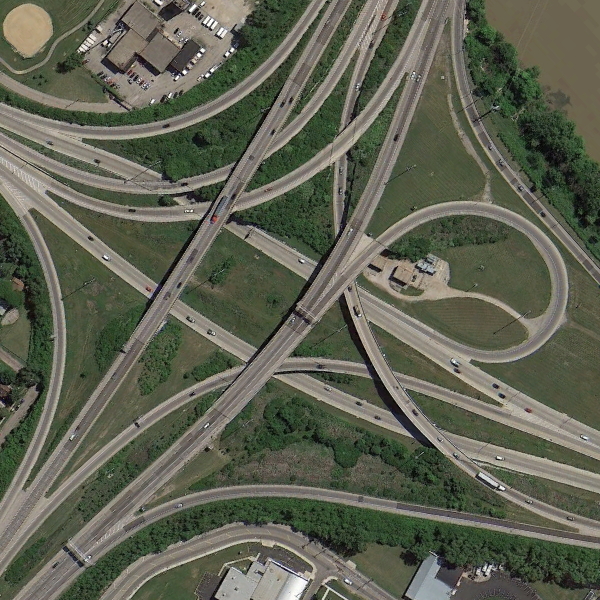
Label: Viaduct